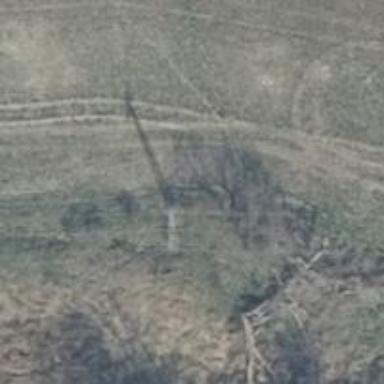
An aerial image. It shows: Minor power line.